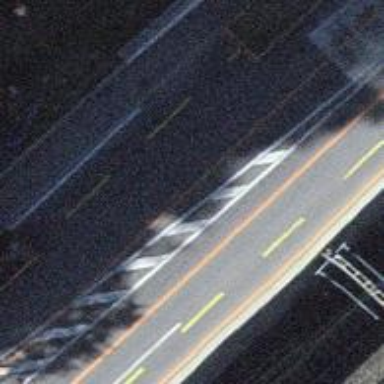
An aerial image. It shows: Primary highway with asphalt surface and designated cycle lane.